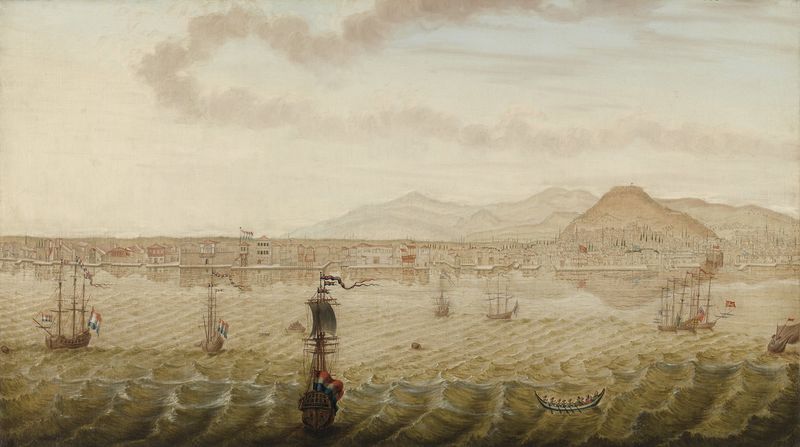
Titel: Gezicht op Smyrna
Künstler: N. Knop
Standort: Amsterdam
Institution: Rijksmuseum
Schlagwörter: berg, gemälde, himmel, meer, wasser, wolken, aquarell, grün, see, stadt, ufer, fenster, frankreich, wolke, malerei, bild, niederlande, öl, horizont, häuser, hügel, land, boot, boote, ruder, turm, schiff, schiffe, segel, segelschiffe, welle, wellen, fahnen, ort, fahne, flagge, mast, berge, gebirge, sepia, französisch, hafen, häuse, masten, steg, ruderboot, ruderer, segelboote, niederländisch, armee, master, armada, kriegsschiff, falgge, uderboot, waser wellen, granzösisch, karawelle, karawellen, dreiamster